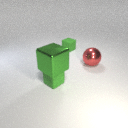
small green rubber cube to the right of small green rubber cube